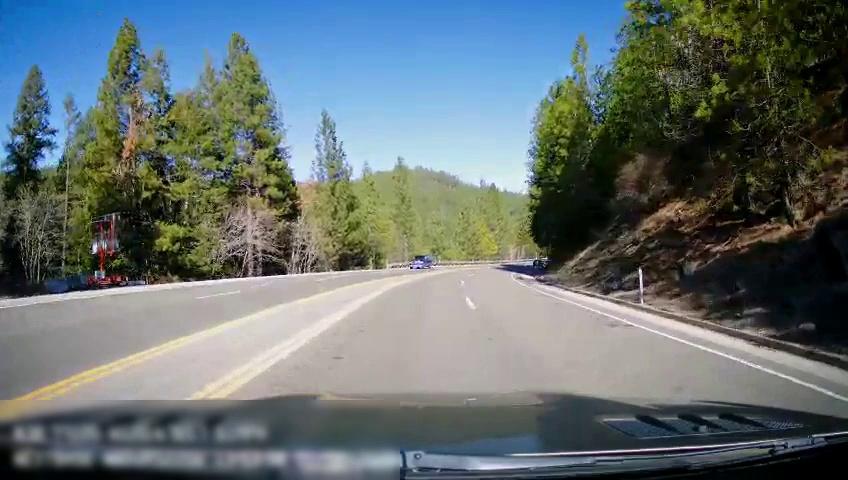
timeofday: Day
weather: Sunny
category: Drivable Space
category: Vehicles | SUV
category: Lanes | Opposite Lane
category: Lanes | Alternate Lane
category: Lanes | Current Lane
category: Lanes | Opposite Lane
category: Lanes | Current Lane
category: Lanes | Alternate Lane
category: Lanes | Opposite Lane
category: Lanes | Opposite Lane